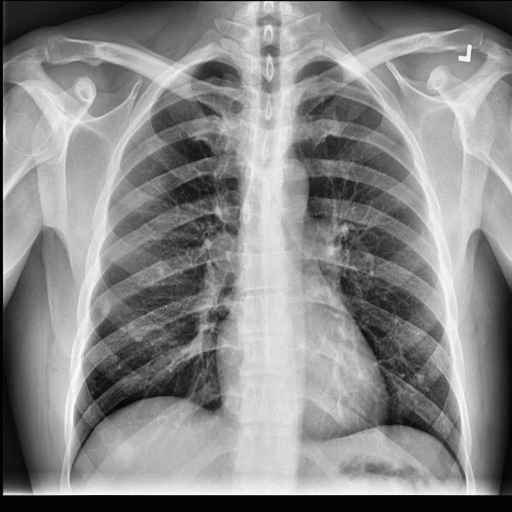
Finding: NORMAL